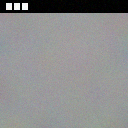
Screen state: on